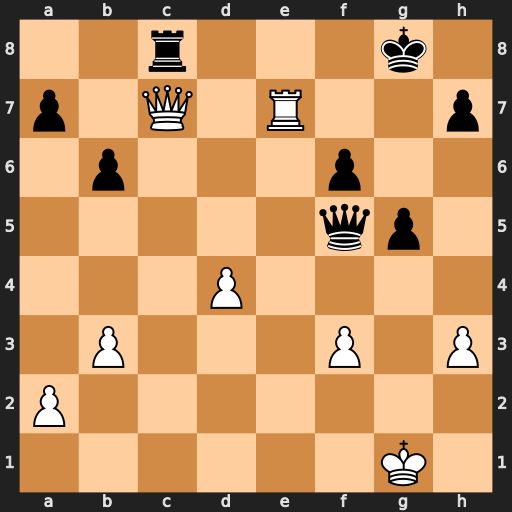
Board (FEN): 2r3k1/p1Q1R2p/1p3p2/5qp1/3P4/1P3P1P/P7/6K1
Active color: w
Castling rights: -
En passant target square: -
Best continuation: Rg7+ Kh8 Rxh7+ Qxh7 Qxc8+